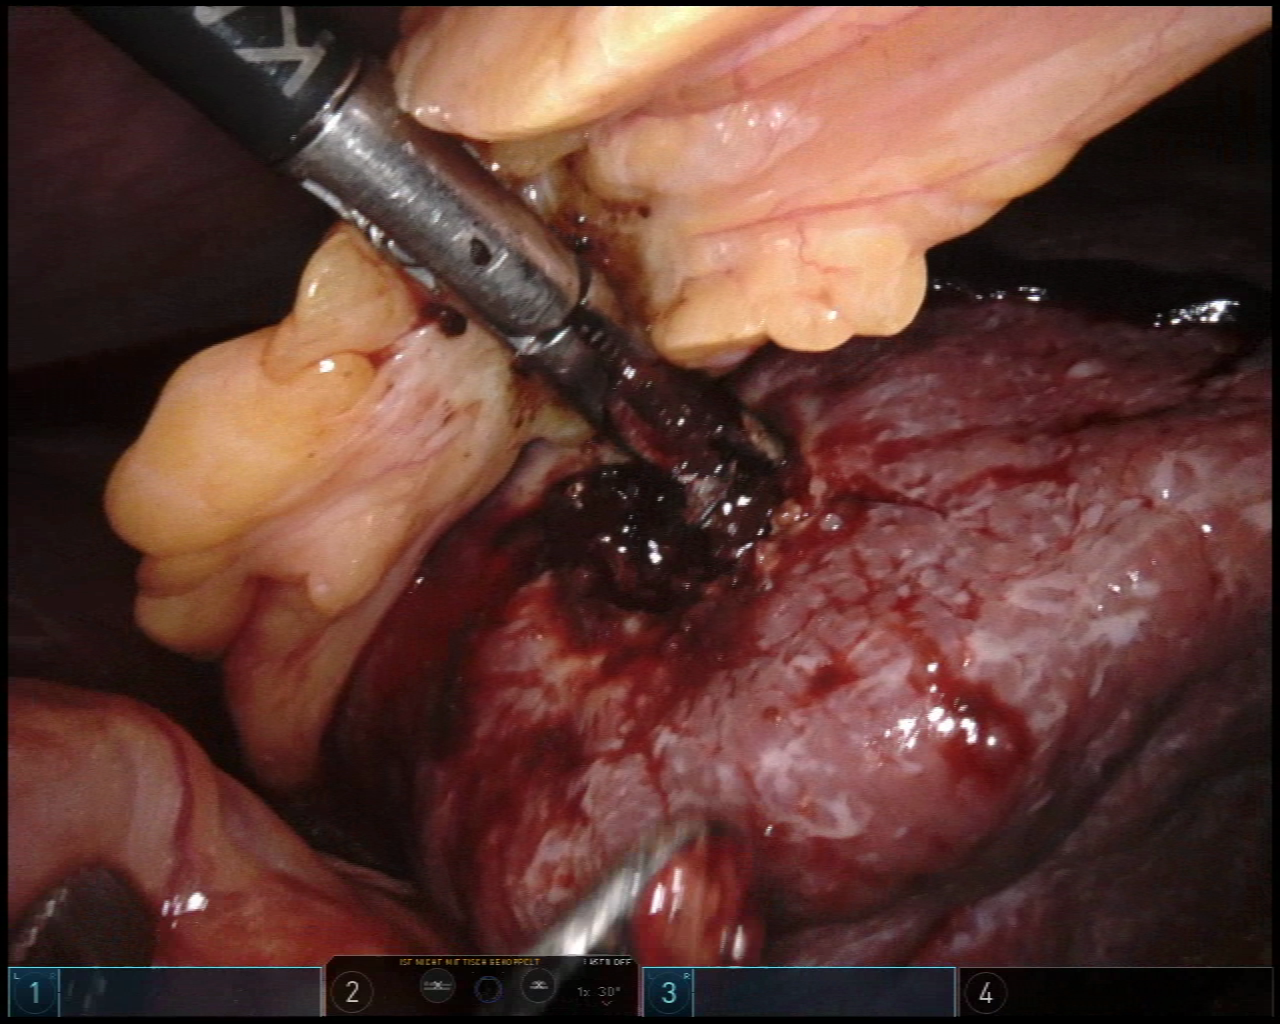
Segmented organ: liver
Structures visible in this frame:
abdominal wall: yes
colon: no
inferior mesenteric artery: no
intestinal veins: no
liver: yes
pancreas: no
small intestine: no
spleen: no
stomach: no
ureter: no
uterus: no
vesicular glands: no